RGB frame:
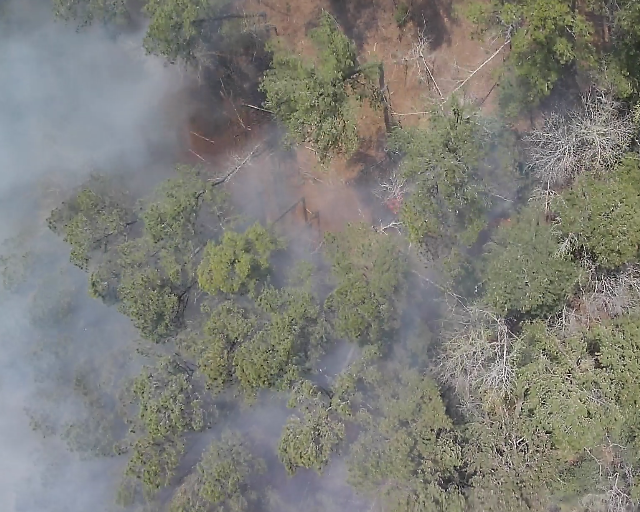
Thermal frame:
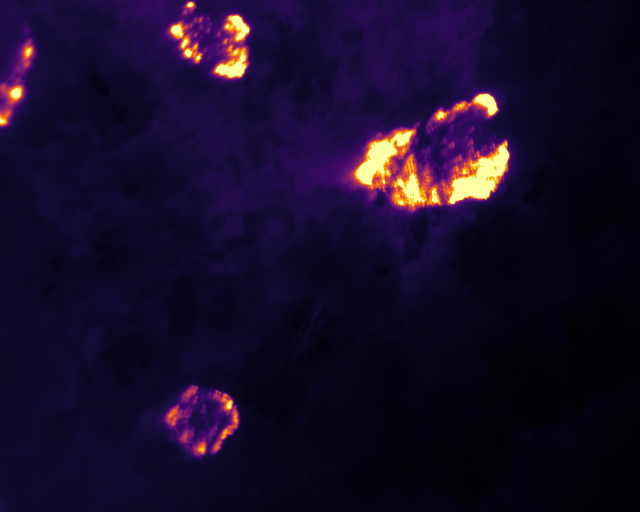
Captured: 2026-02-26 02:28:44
Pixels at or above 80 °C: 11158 (fraction of frame: 0.03405)